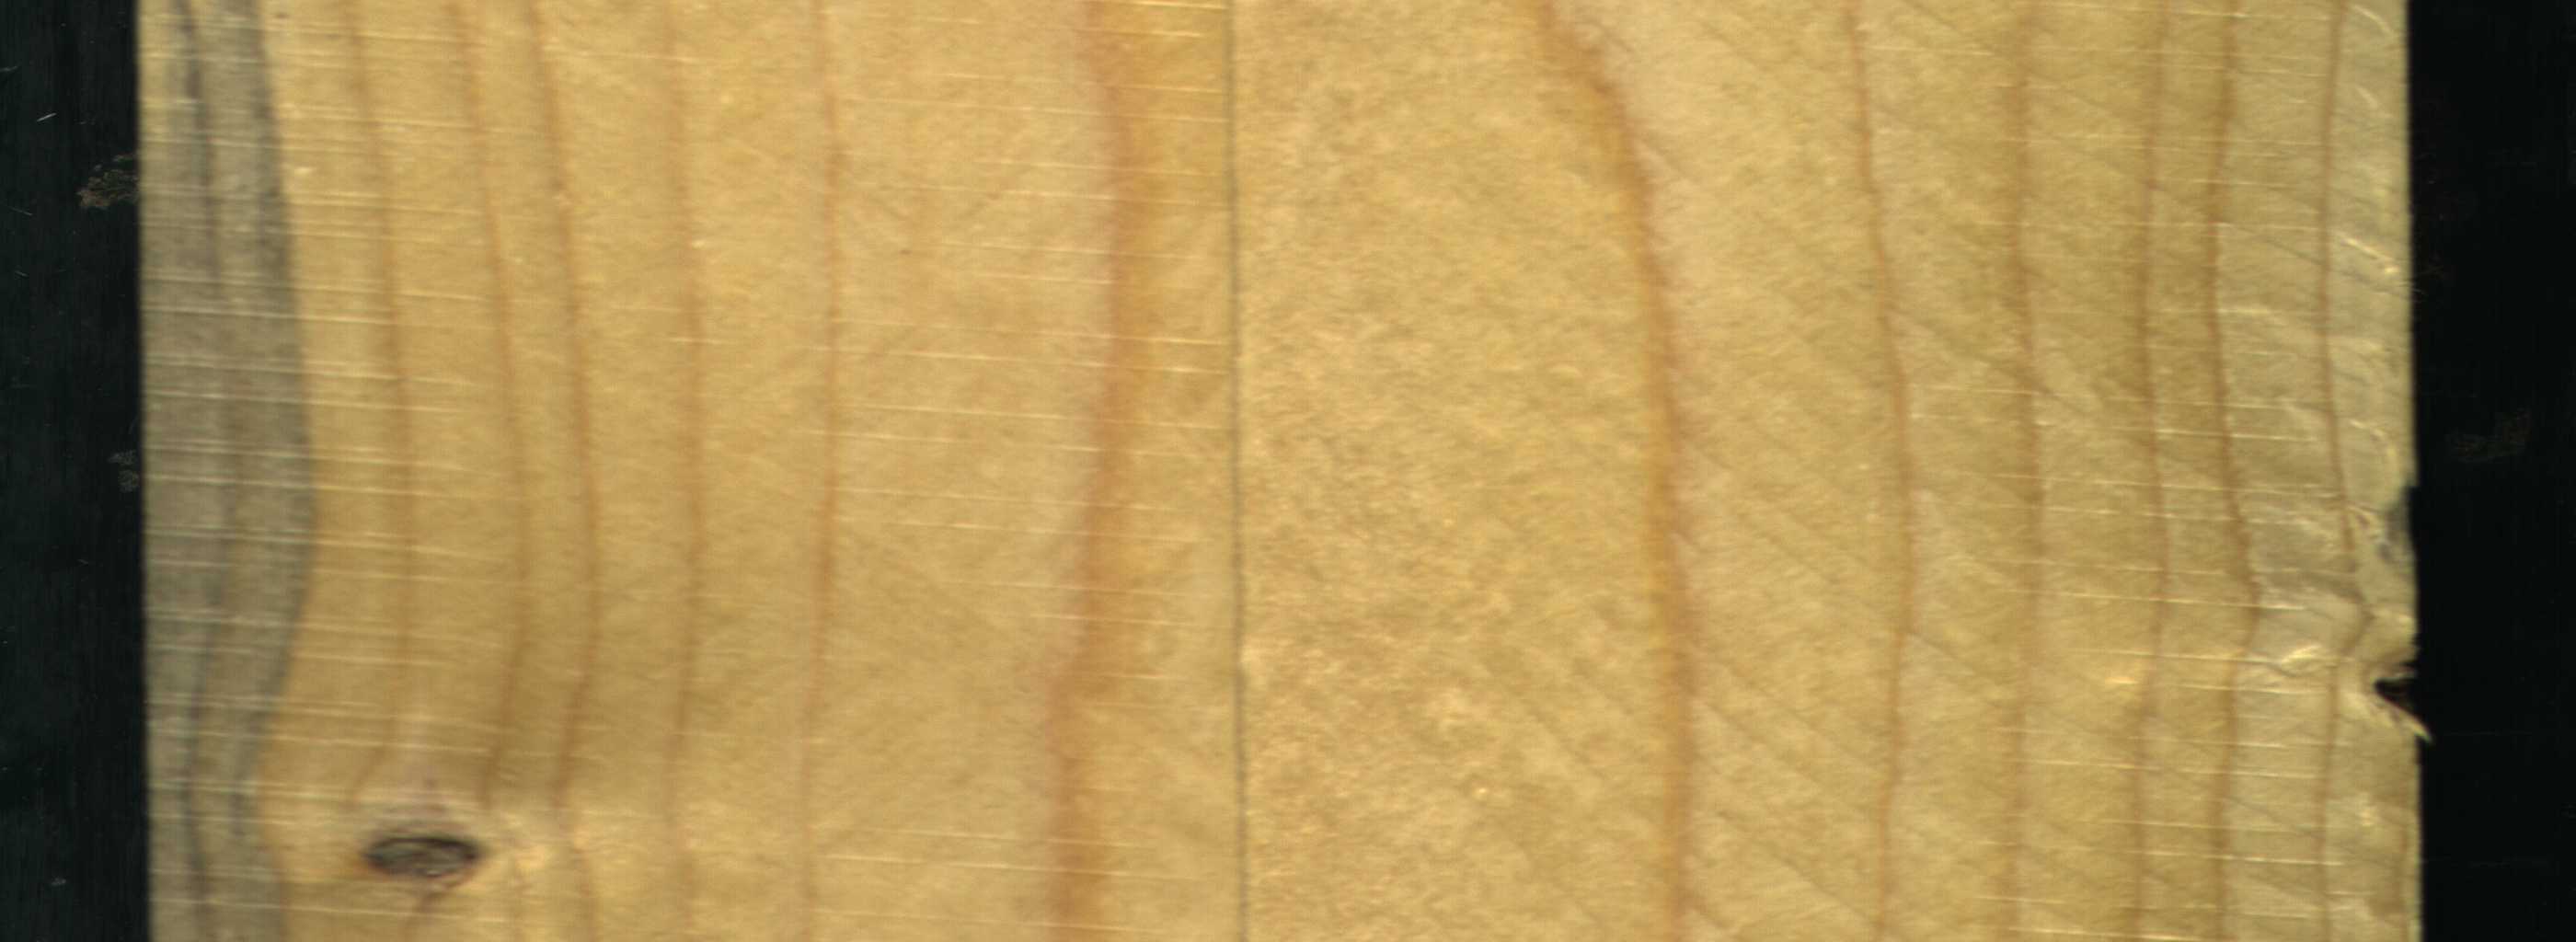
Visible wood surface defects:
Blue_Stain
Crack
Crack
Crack
Knot_missing
Dead_Knot